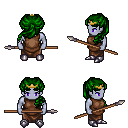
a pixel art fantasy rpg character, male body template, dark elf, purple skin, brown tunic, robe skirt, green princess hairstyle, gold tiara, metal boots, spear, four views (front, back, left, right), 2x2 character sprite sheet, small pixel art, hard edges, no anti-aliasing